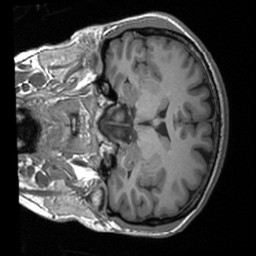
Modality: T1w
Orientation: coronal
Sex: female
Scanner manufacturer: siemens
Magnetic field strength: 3 T
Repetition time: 1.9 s
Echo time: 0.00226 s